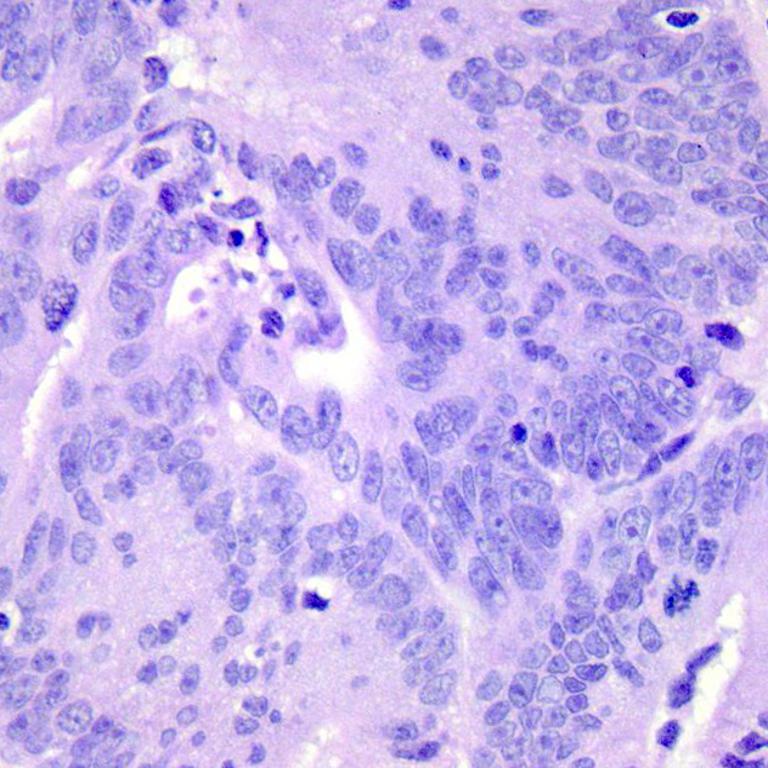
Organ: colon
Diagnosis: adenocarcinomas